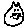
Label: cat